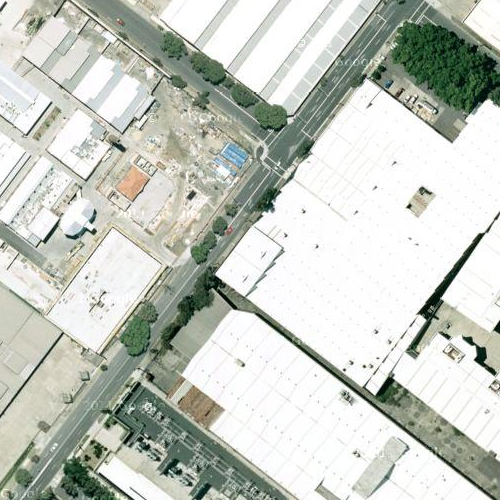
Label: sydney